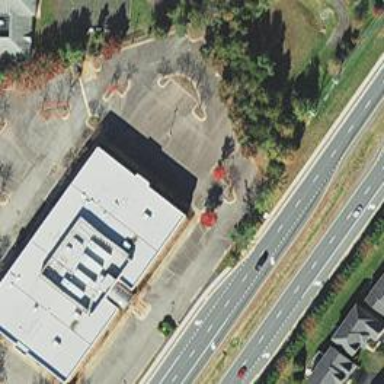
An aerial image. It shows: Commercial building.